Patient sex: M
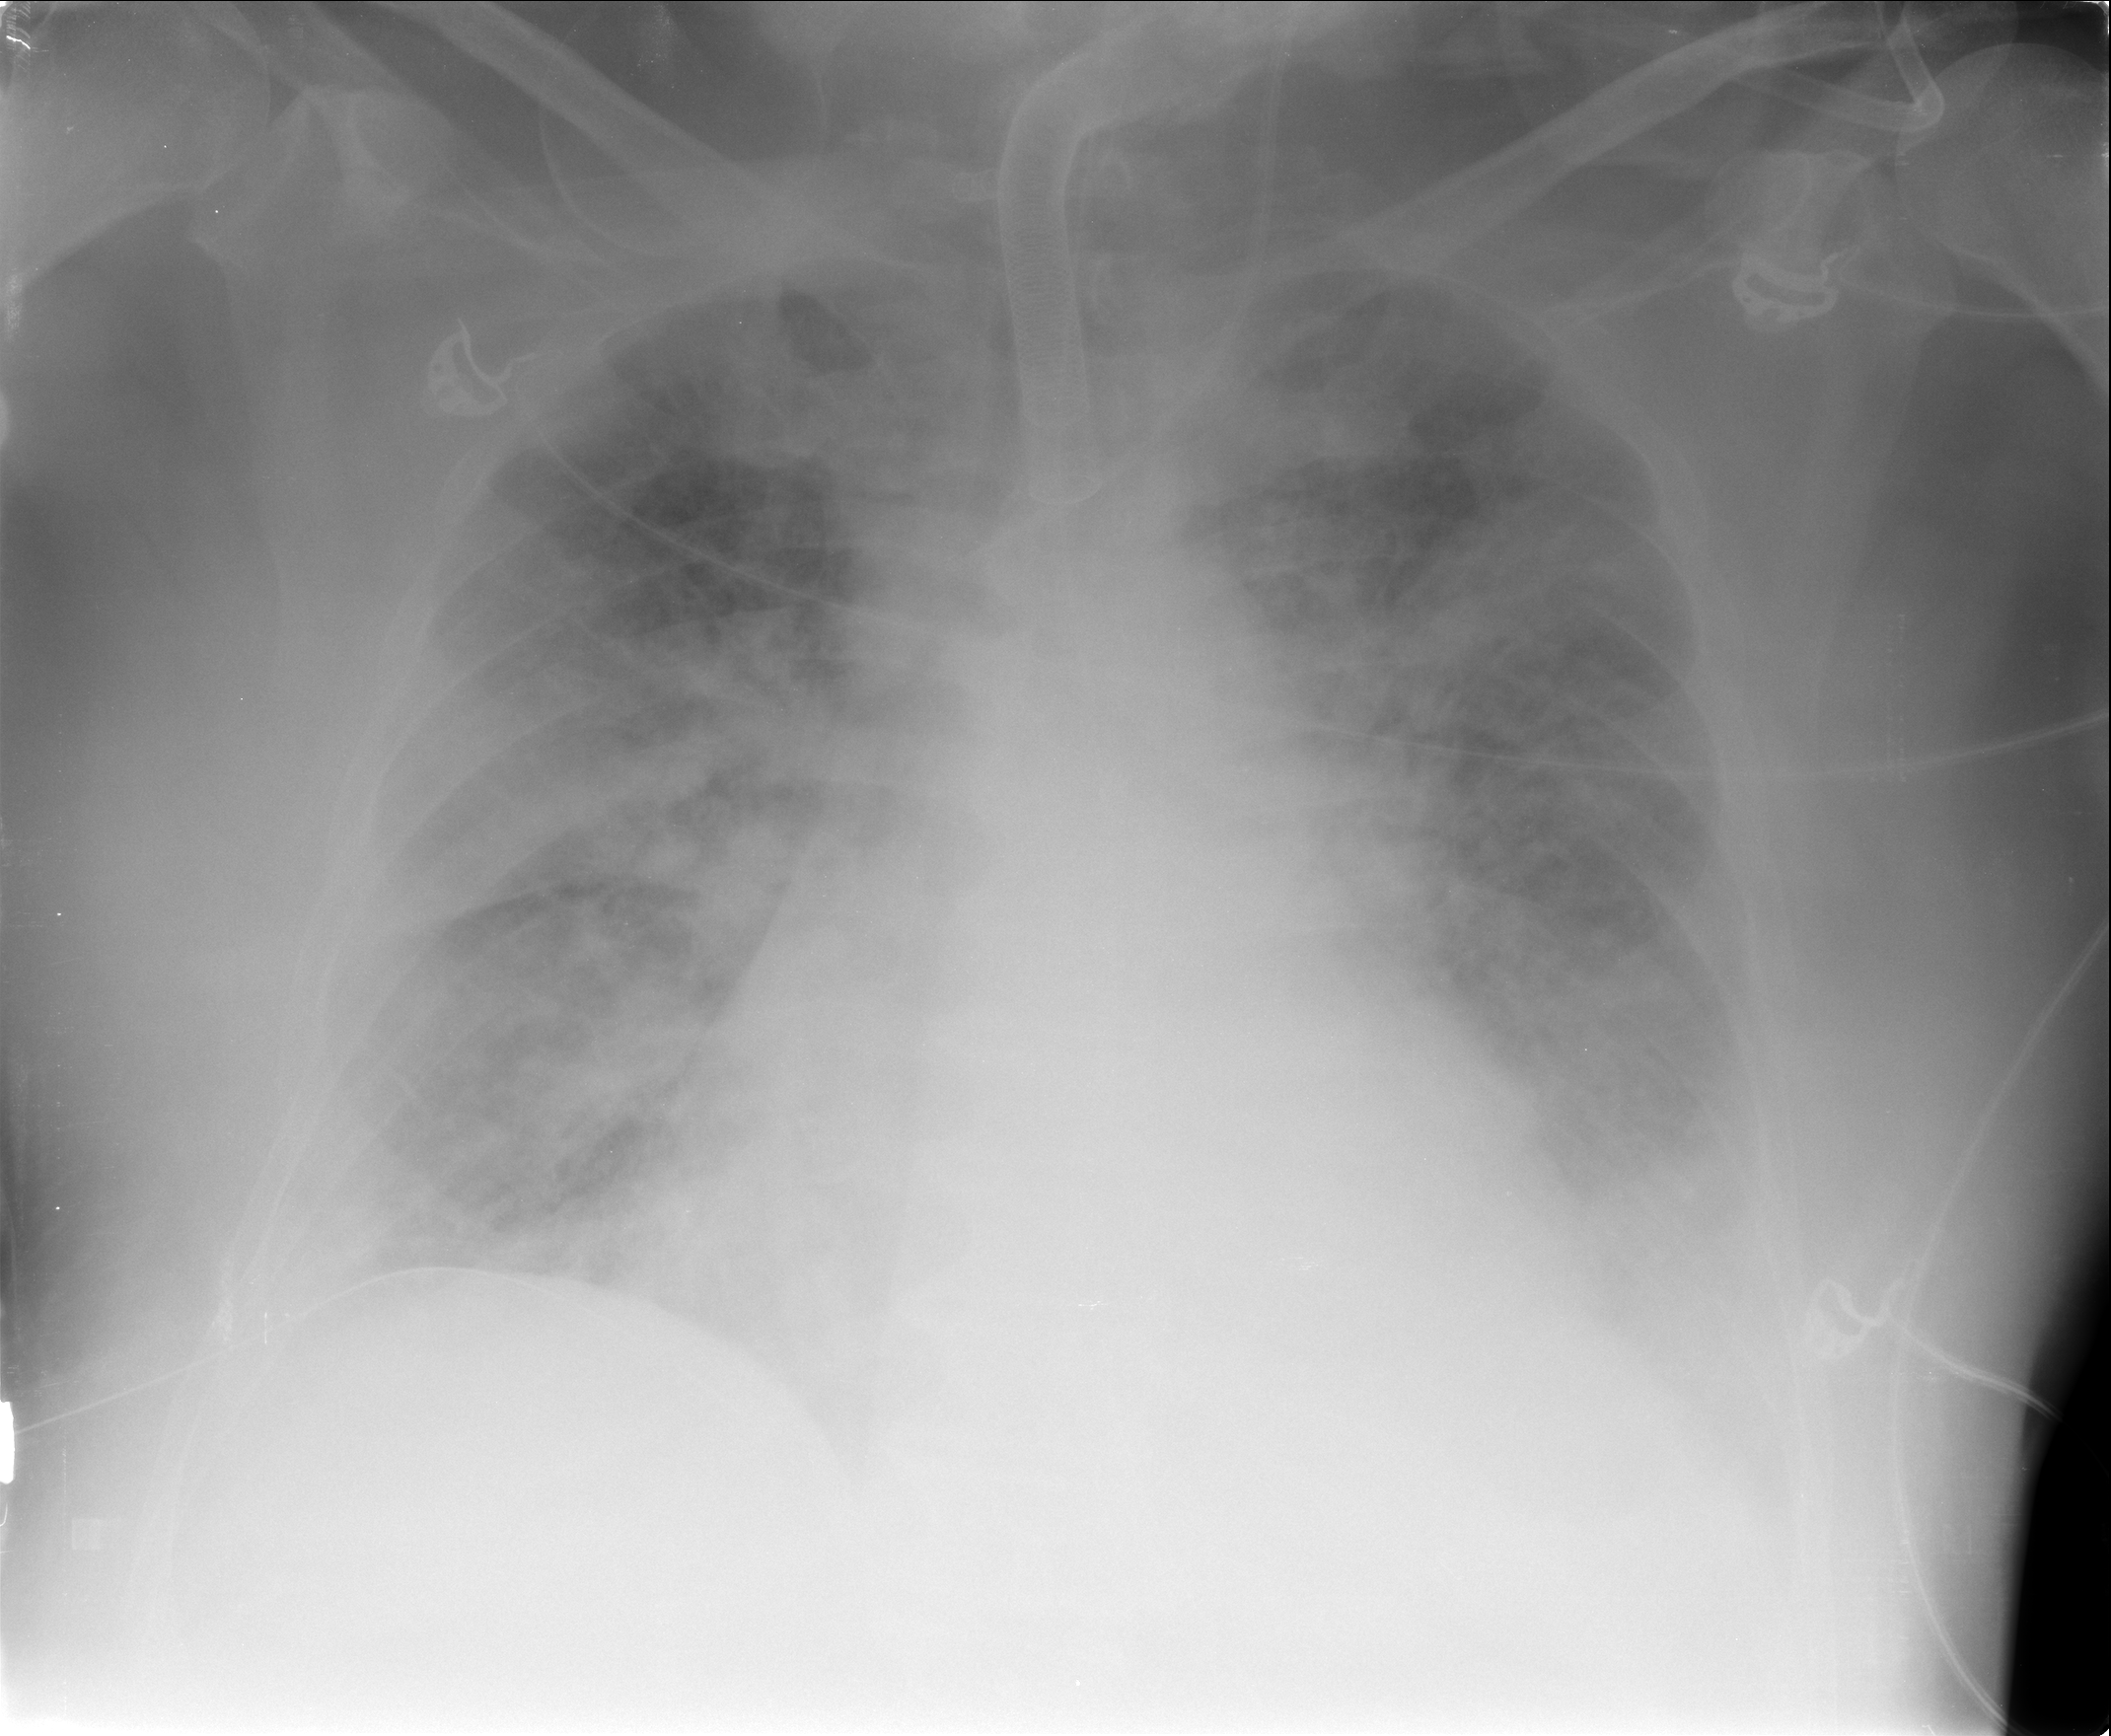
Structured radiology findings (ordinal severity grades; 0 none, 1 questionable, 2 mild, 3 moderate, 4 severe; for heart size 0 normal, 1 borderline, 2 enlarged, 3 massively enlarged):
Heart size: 2
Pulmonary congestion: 3
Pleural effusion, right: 2
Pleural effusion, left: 2
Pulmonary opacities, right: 3
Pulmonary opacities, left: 3
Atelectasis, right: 2
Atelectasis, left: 2